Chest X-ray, PA view. Patient: 64 years old, sex M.
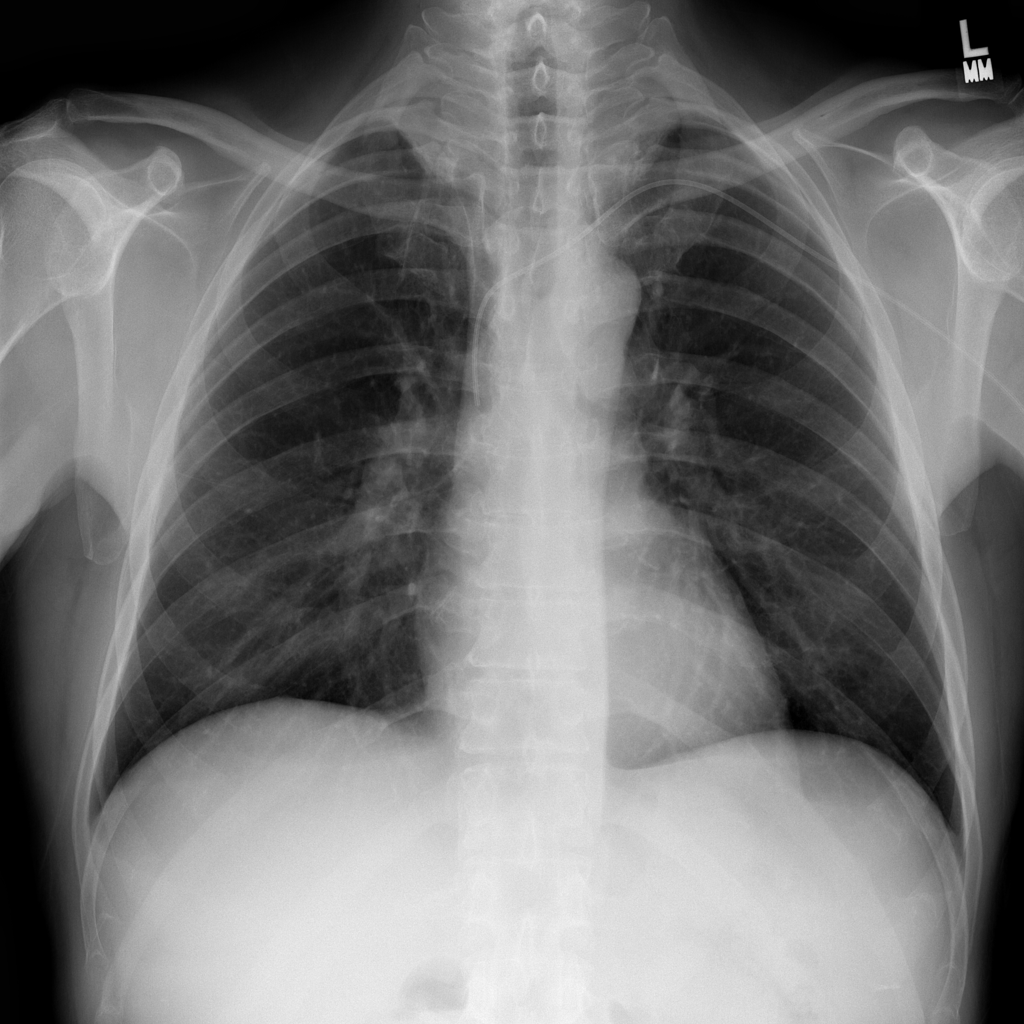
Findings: No Finding